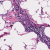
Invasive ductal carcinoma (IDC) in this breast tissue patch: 1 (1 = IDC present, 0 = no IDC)